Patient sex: F
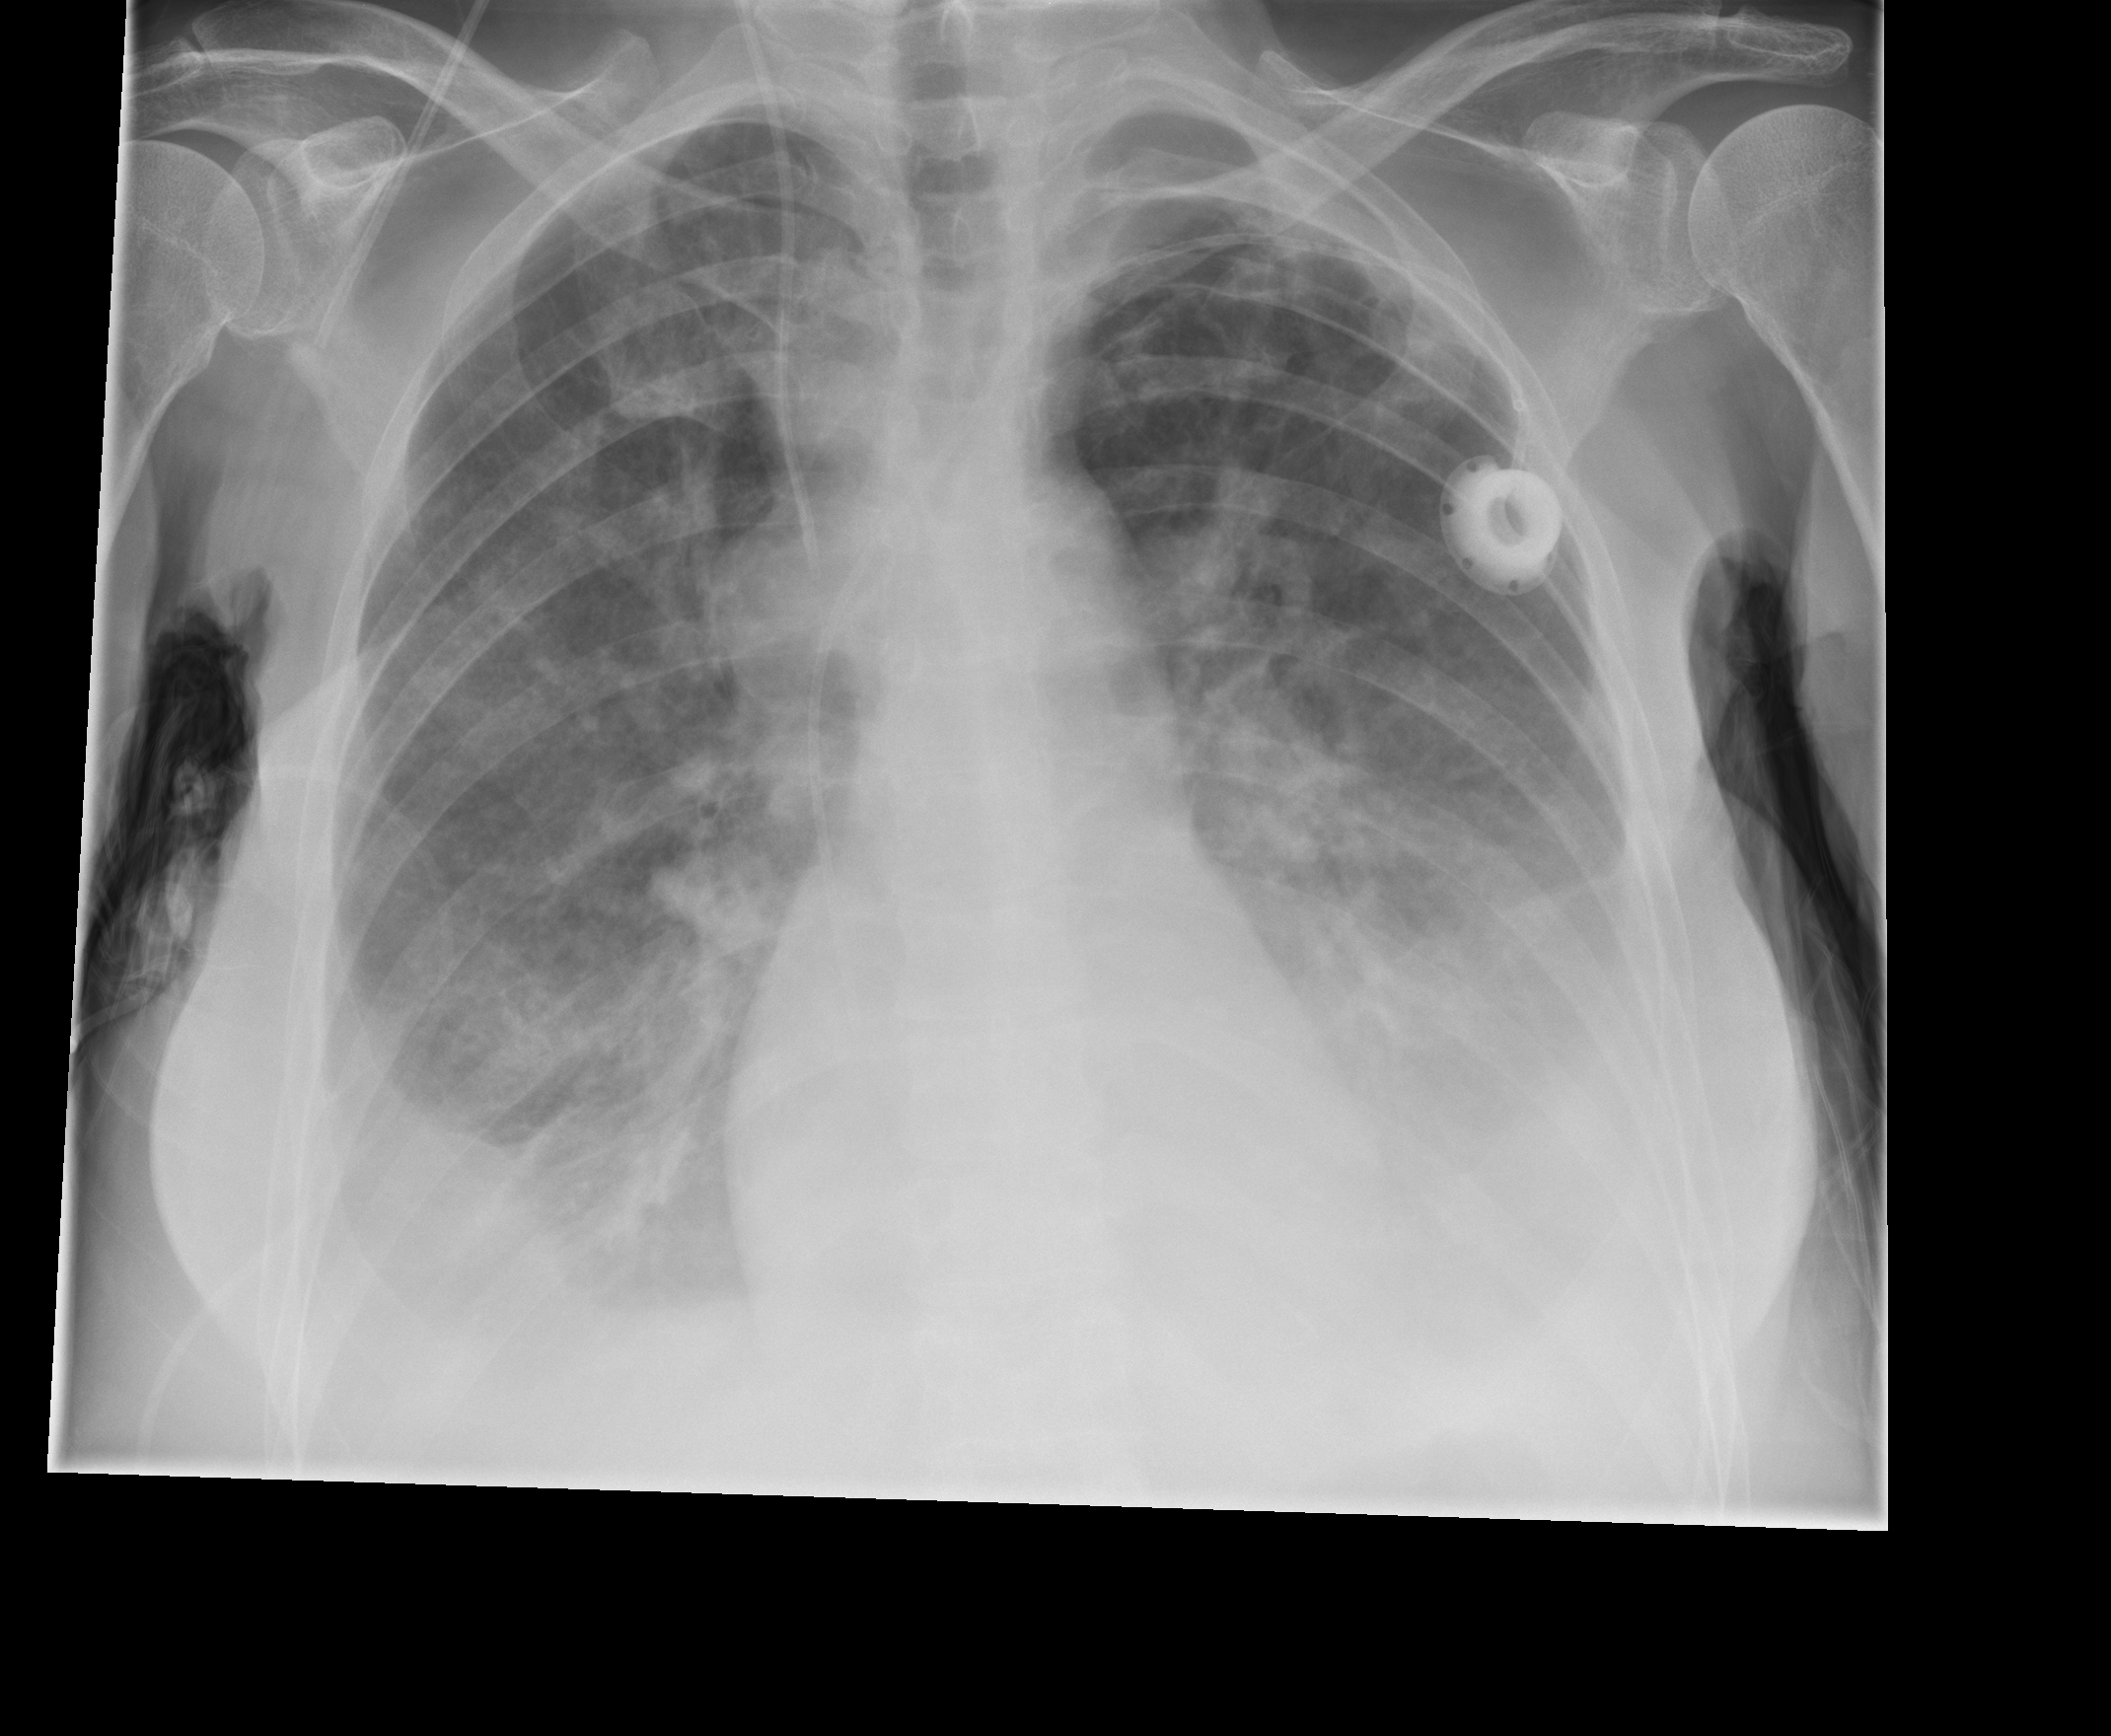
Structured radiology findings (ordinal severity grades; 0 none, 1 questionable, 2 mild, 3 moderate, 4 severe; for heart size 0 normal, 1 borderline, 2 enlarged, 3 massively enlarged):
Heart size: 0
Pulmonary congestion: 0
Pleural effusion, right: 2
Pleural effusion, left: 2
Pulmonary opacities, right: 1
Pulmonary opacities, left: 1
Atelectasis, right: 2
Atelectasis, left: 2